Aerial crown-view tile of a tropical tree (Barro Colorado Island, Panama), acquired 20250616:
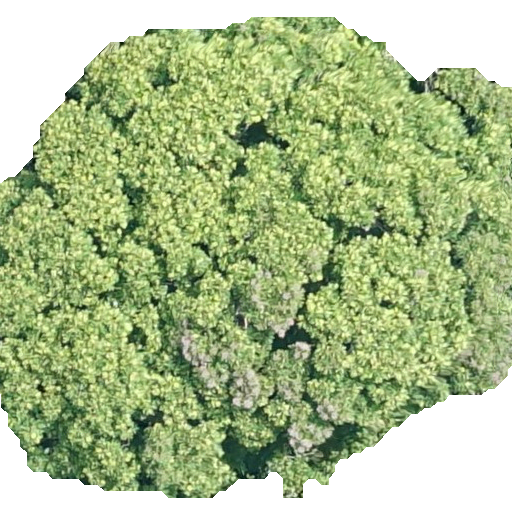
Species: Dipteryx oleifera
GBIF accepted scientific name: Dipteryx oleifera
Crown area: 312.593 m²